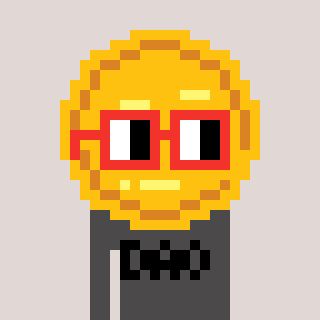
a pixel art character with square red glasses, a medal-shaped head and a grayscale-colored body on a warm background